【题型】解答题　【知识点】解析几何　【难度】easy
圆拱桥的一个圆拱如图所示，该圆拱的跨度 $AB$ 为 20m，拱高 $OP$ 为 4m，

(1) 建立适当的平面直角坐标系，并求圆弧 $\overset{\frown}{AB}$ 所在圆的方程；

(2) 在建造过程中每隔 4m 需用一个支柱支撑，求支柱 $A_2B_2$ 的高度。（结果精确到 0.01m）
【解答】
\noindent \textbf{【详解】}
(1) 构建如下直角坐标系，则 $A(-10,0)$，$B(10,0)$，$P(0,4)$。

设 $A,B,P$ 所在圆方程为 $(x - m)^2 + (y - n)^2 = r^2$ 且 $-10 \le x \le 10, 0 \le y \le 4$，
\[
\begin{cases}
(-10 - m)^2 + n^2 = r^2 \\
(10 - m)^2 + n^2 = r^2 \\
(0 - m)^2 + (4 - n)^2 = r^2
\end{cases},
\quad \text{解得 }
\begin{cases}
m = 0 \\
n = -\frac{21}{2} \\
r^2 = \frac{841}{4}
\end{cases}
\]

所以圆弧所在圆的方程为 $x^2 + \left(y + \frac{21}{2}\right)^2 = \frac{841}{4}$，$-10 \le x \le 10, 0 \le y \le 4$。

---

(2) 由题设知：$A_2(-2,0)$，则 $B_2(-2,y)$，$y > 0$ 且在圆弧上，
所以 $4 + \left(y + \frac{21}{2}\right)^2 = \frac{841}{4}$，可得 $y = \frac{5\sqrt{33} - 21}{2}$，
故 $A_2B_2$ 的长度为 $\frac{5\sqrt{33} - 21}{2} \approx 3.86$ 米。

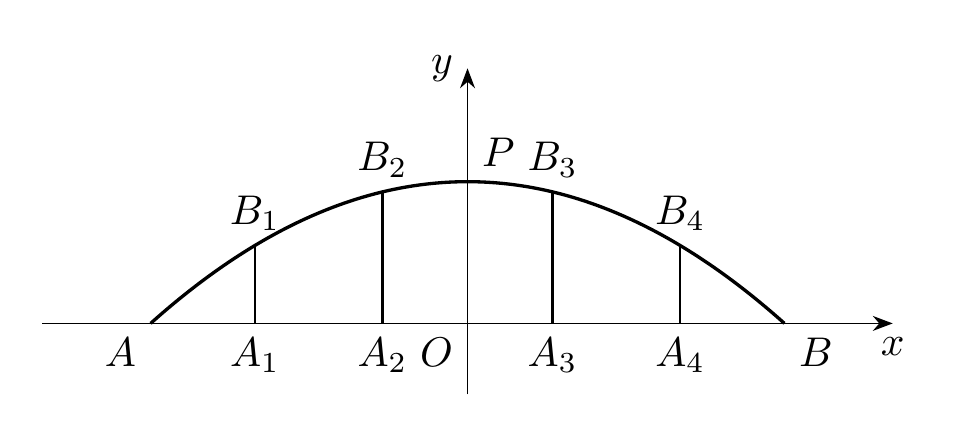